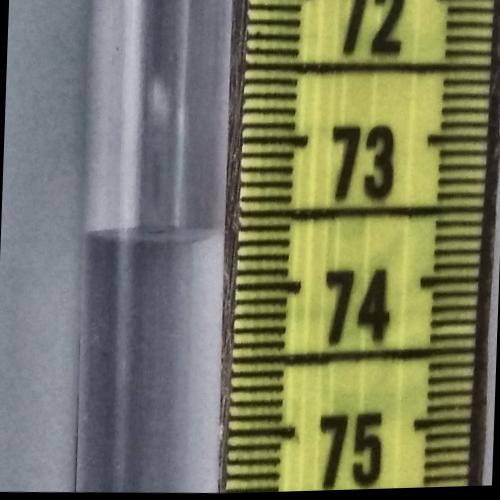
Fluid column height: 73.6 cm